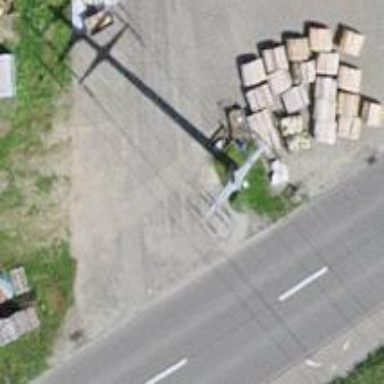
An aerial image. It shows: Concrete power pole.